Brain MRI, t2w sequence, axial 2D slice.
Patient: age 30, sex M, weight 78 kg, height 1.78 m
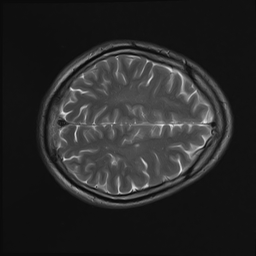